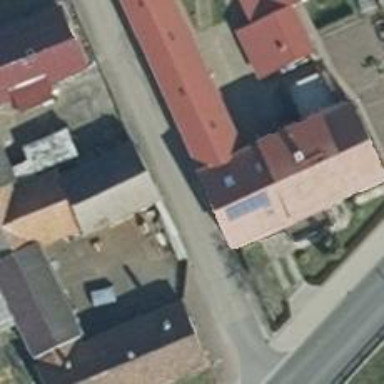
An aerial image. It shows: Asphalt road in residential area.